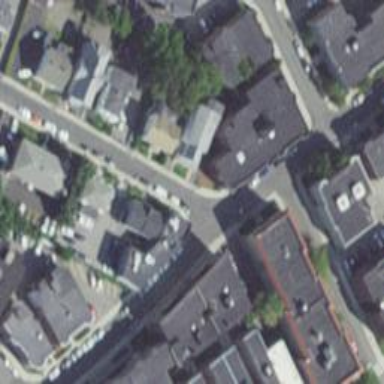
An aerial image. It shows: Residential road with separate asphalt sidewalk.